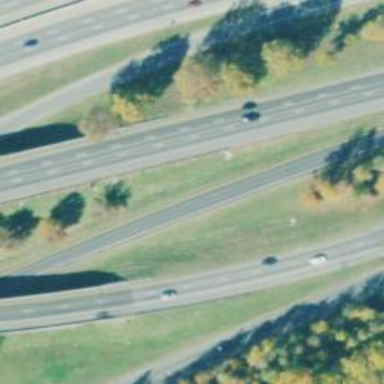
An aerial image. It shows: Asphalt motorway.